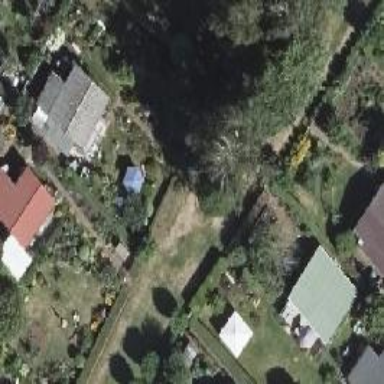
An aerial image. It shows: Plot within allotments.